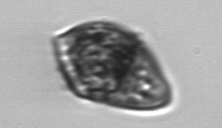
Label: Gyrodinium